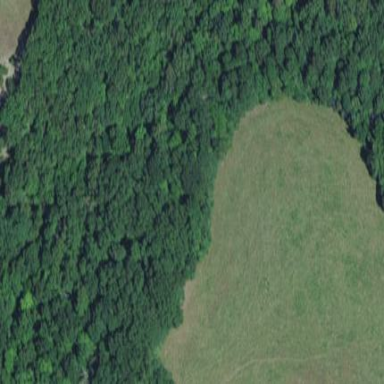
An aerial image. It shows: Beautiful woodland area.